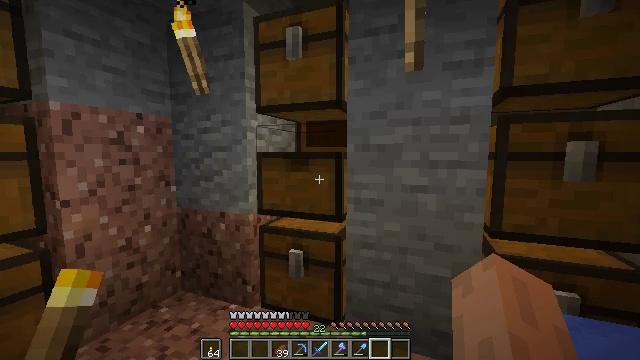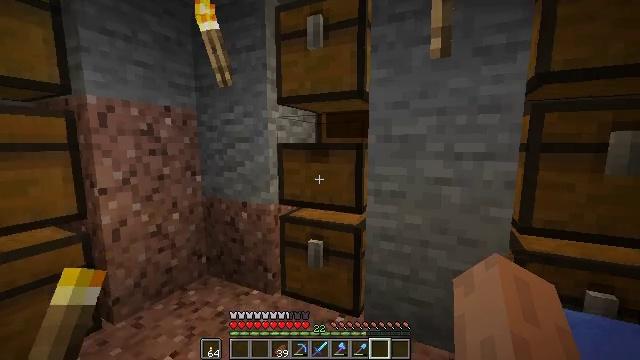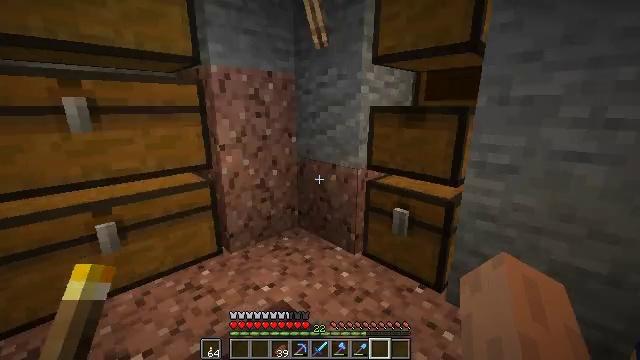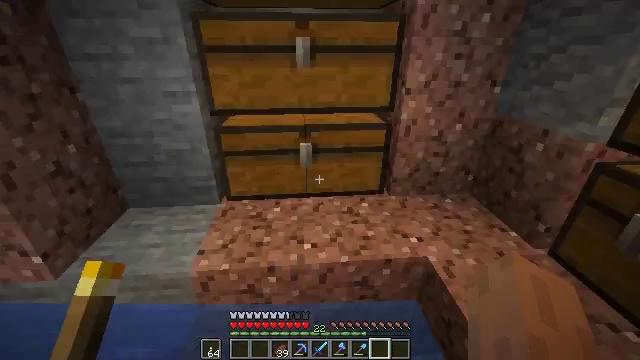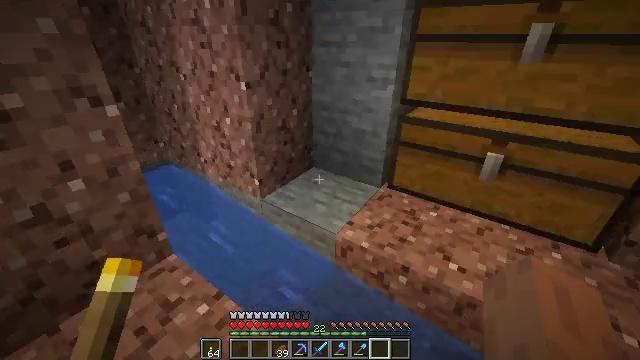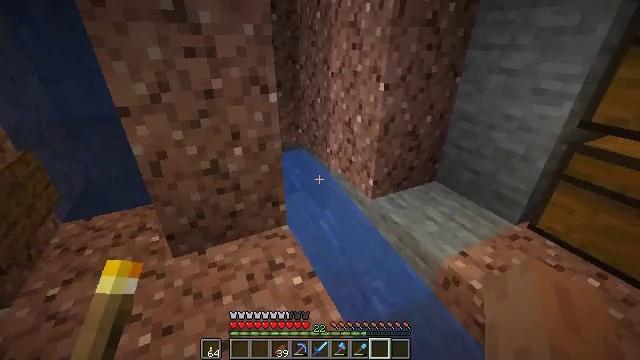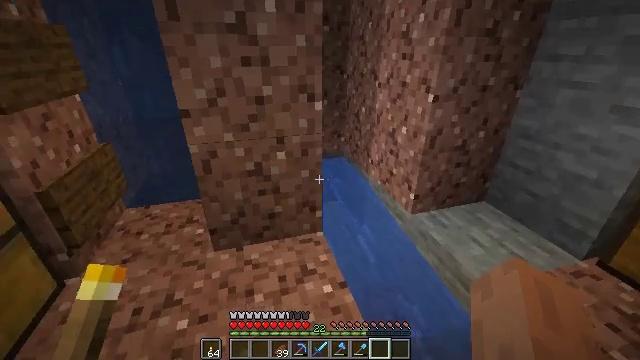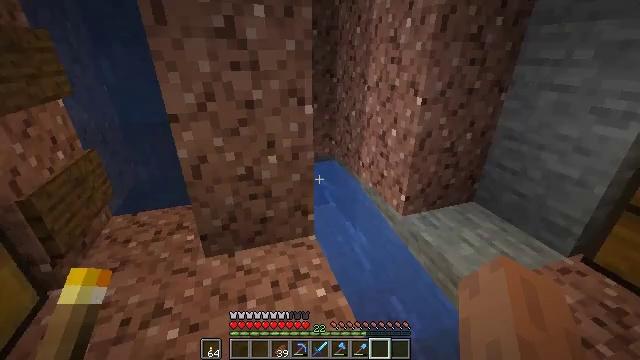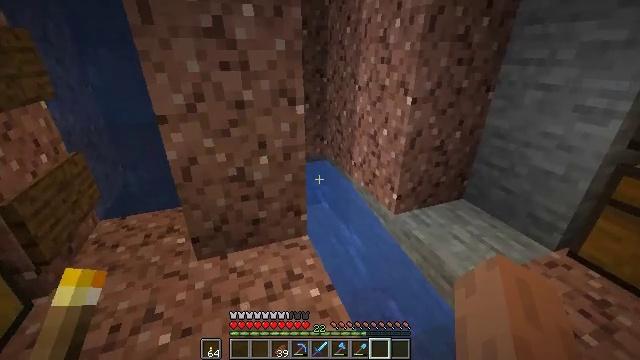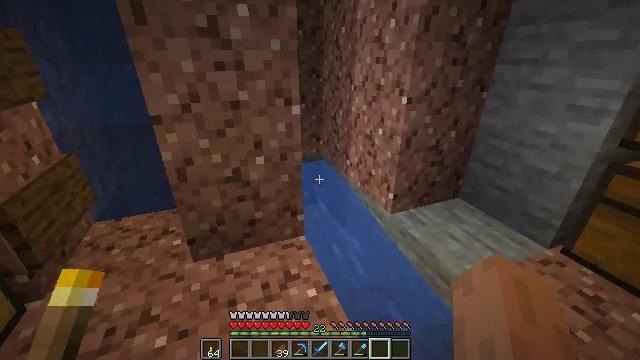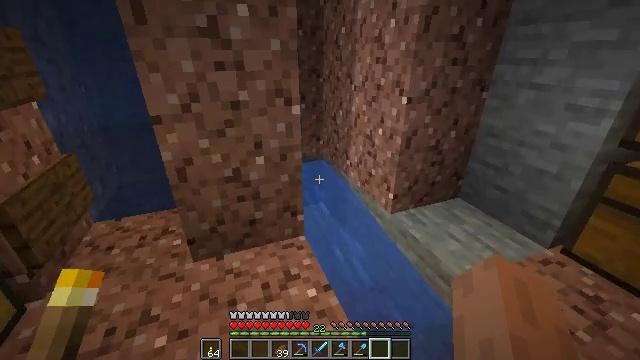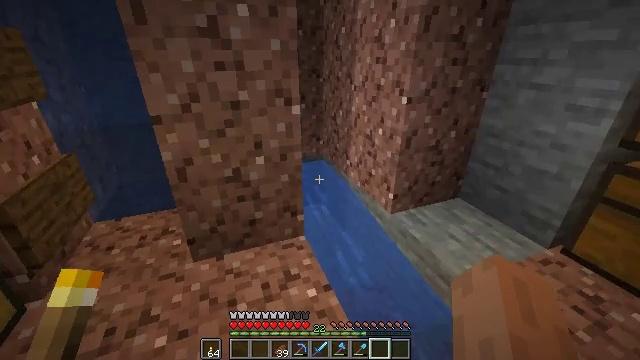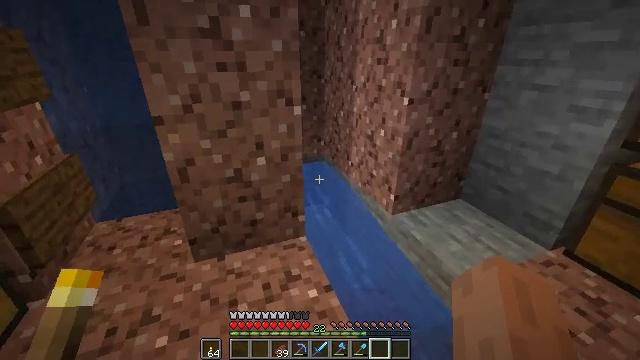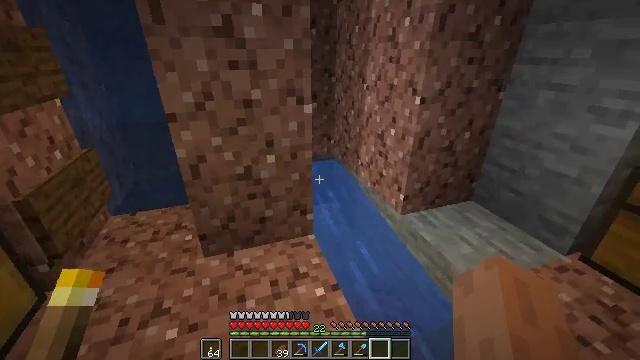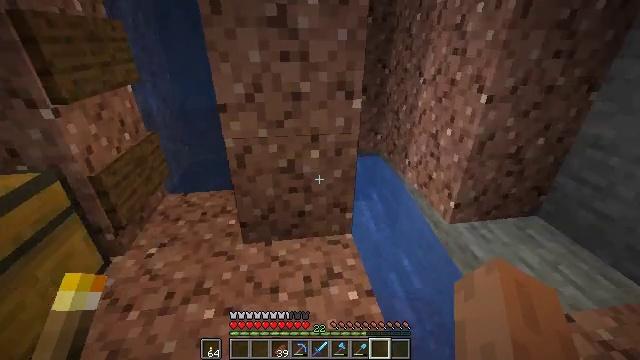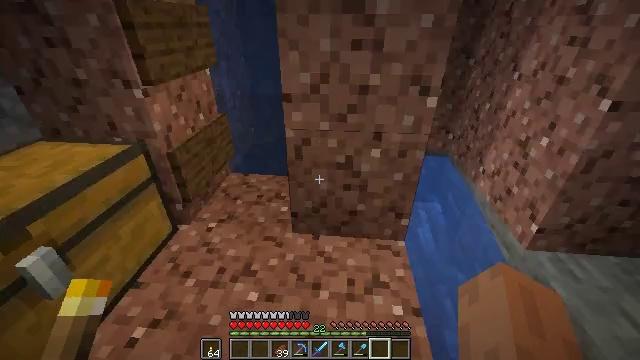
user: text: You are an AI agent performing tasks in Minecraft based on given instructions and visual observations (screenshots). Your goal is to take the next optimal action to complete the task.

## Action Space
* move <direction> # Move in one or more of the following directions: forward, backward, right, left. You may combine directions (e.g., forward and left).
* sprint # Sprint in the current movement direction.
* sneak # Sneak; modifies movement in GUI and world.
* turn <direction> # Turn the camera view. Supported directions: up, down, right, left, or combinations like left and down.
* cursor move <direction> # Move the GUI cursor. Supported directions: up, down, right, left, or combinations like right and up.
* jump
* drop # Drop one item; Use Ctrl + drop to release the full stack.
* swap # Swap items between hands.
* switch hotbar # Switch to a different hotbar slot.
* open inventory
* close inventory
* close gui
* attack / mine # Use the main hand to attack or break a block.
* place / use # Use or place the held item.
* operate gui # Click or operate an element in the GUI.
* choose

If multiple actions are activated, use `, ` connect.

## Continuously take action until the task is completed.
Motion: motion action
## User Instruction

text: Mine a chest to move it.
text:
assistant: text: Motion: turn left and down
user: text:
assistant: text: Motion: turn left and down
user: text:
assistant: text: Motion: turn left and down
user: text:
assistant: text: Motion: turn left and down
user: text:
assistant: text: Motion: turn left
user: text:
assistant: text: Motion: turn left and up
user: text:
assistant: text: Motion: turn right
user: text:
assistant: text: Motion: turn right
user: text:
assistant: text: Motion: no_op
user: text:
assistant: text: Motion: no_op
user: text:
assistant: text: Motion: no_op
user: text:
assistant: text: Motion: no_op
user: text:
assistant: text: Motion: turn left
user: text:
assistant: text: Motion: move forward, turn left and down
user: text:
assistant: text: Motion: move forward, turn left and down
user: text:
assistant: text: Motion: turn left and down
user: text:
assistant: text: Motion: turn left and up
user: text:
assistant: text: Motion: turn left
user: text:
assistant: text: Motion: move forward and move left, turn right
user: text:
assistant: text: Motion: move forward and move left, turn right and up
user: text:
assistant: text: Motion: move forward and move left, turn right and up
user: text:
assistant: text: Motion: move forward and move left, turn right and up
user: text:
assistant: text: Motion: move forward and move left, turn right and up
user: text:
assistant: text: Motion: move forward, turn right and up
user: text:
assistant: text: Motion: move forward, turn right and up
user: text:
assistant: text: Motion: move forward, turn up
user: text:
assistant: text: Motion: move forward, turn up
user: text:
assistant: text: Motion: move forward, turn up
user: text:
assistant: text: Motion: move forward, sprint, turn right and up
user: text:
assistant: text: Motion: move forward, sprint, turn right and up